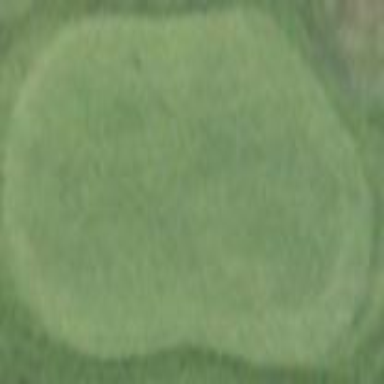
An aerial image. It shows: Picturesque green golfing area with grass land use.